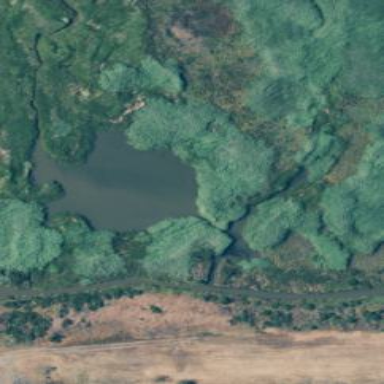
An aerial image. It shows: Serene pond surrounded by nature.